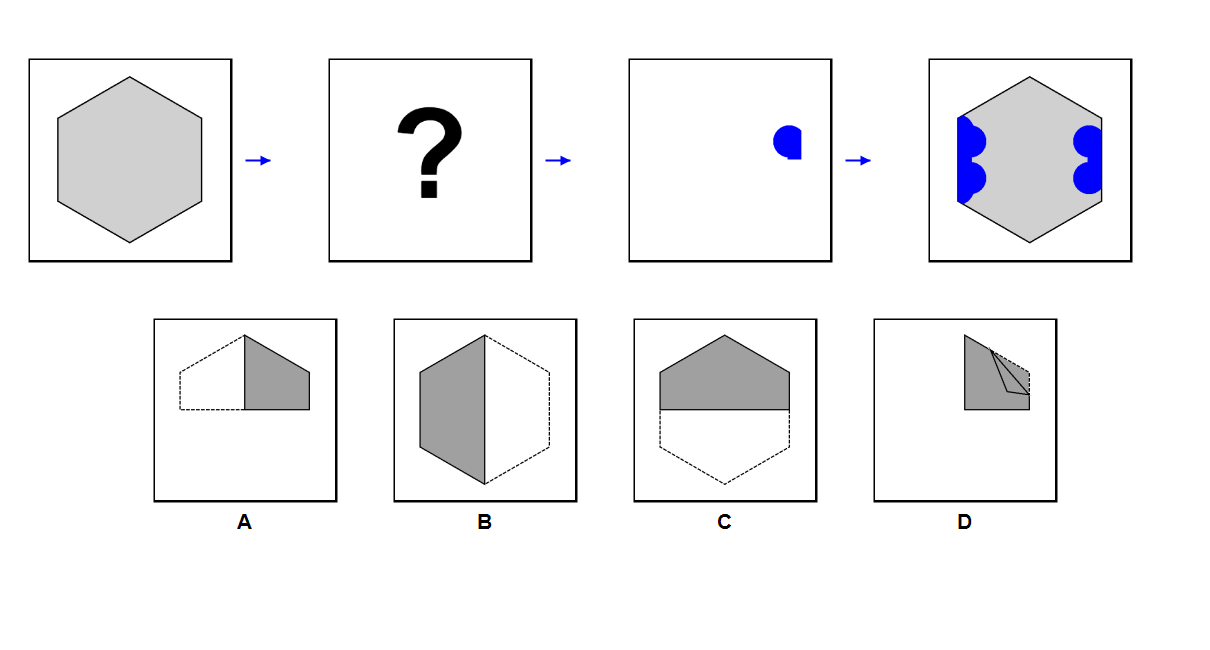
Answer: B